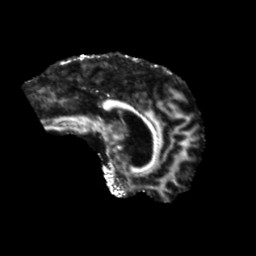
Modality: FA
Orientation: sagittal
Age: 70
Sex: male
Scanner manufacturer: siemens
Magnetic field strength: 3 T
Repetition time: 5.25 s
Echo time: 0.08 s